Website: lowes
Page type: customer-info-address
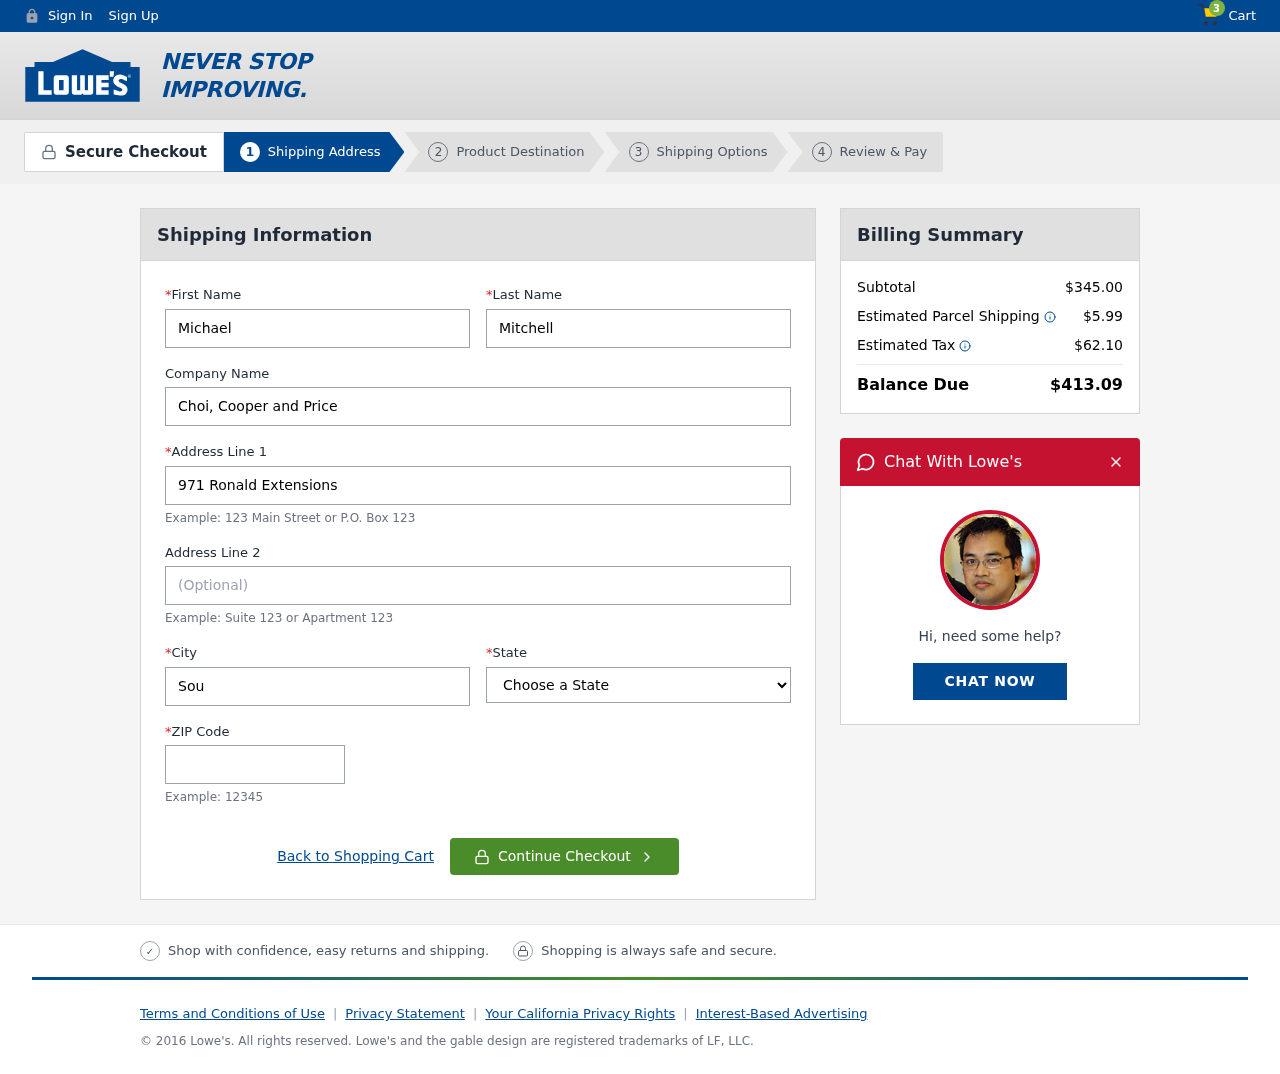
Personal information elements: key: PII_CITY
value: South John
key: PII_COMPANY
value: Choi, Cooper and Price
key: PII_FIRSTNAME
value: Michael
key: PII_LASTNAME
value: Mitchell
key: PII_POSTCODE
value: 33665
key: PII_STATE
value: MP
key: PII_STREET
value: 971 Ronald Extensions
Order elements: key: ORDER_NUM_ITEMS
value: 3
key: ORDER_SUBTOTAL
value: $345.00
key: ORDER_SHIPPING_COST
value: $5.99
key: ORDER_TAX
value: $62.10
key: ORDER_TOTAL
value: $413.09